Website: home-depot
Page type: review-order
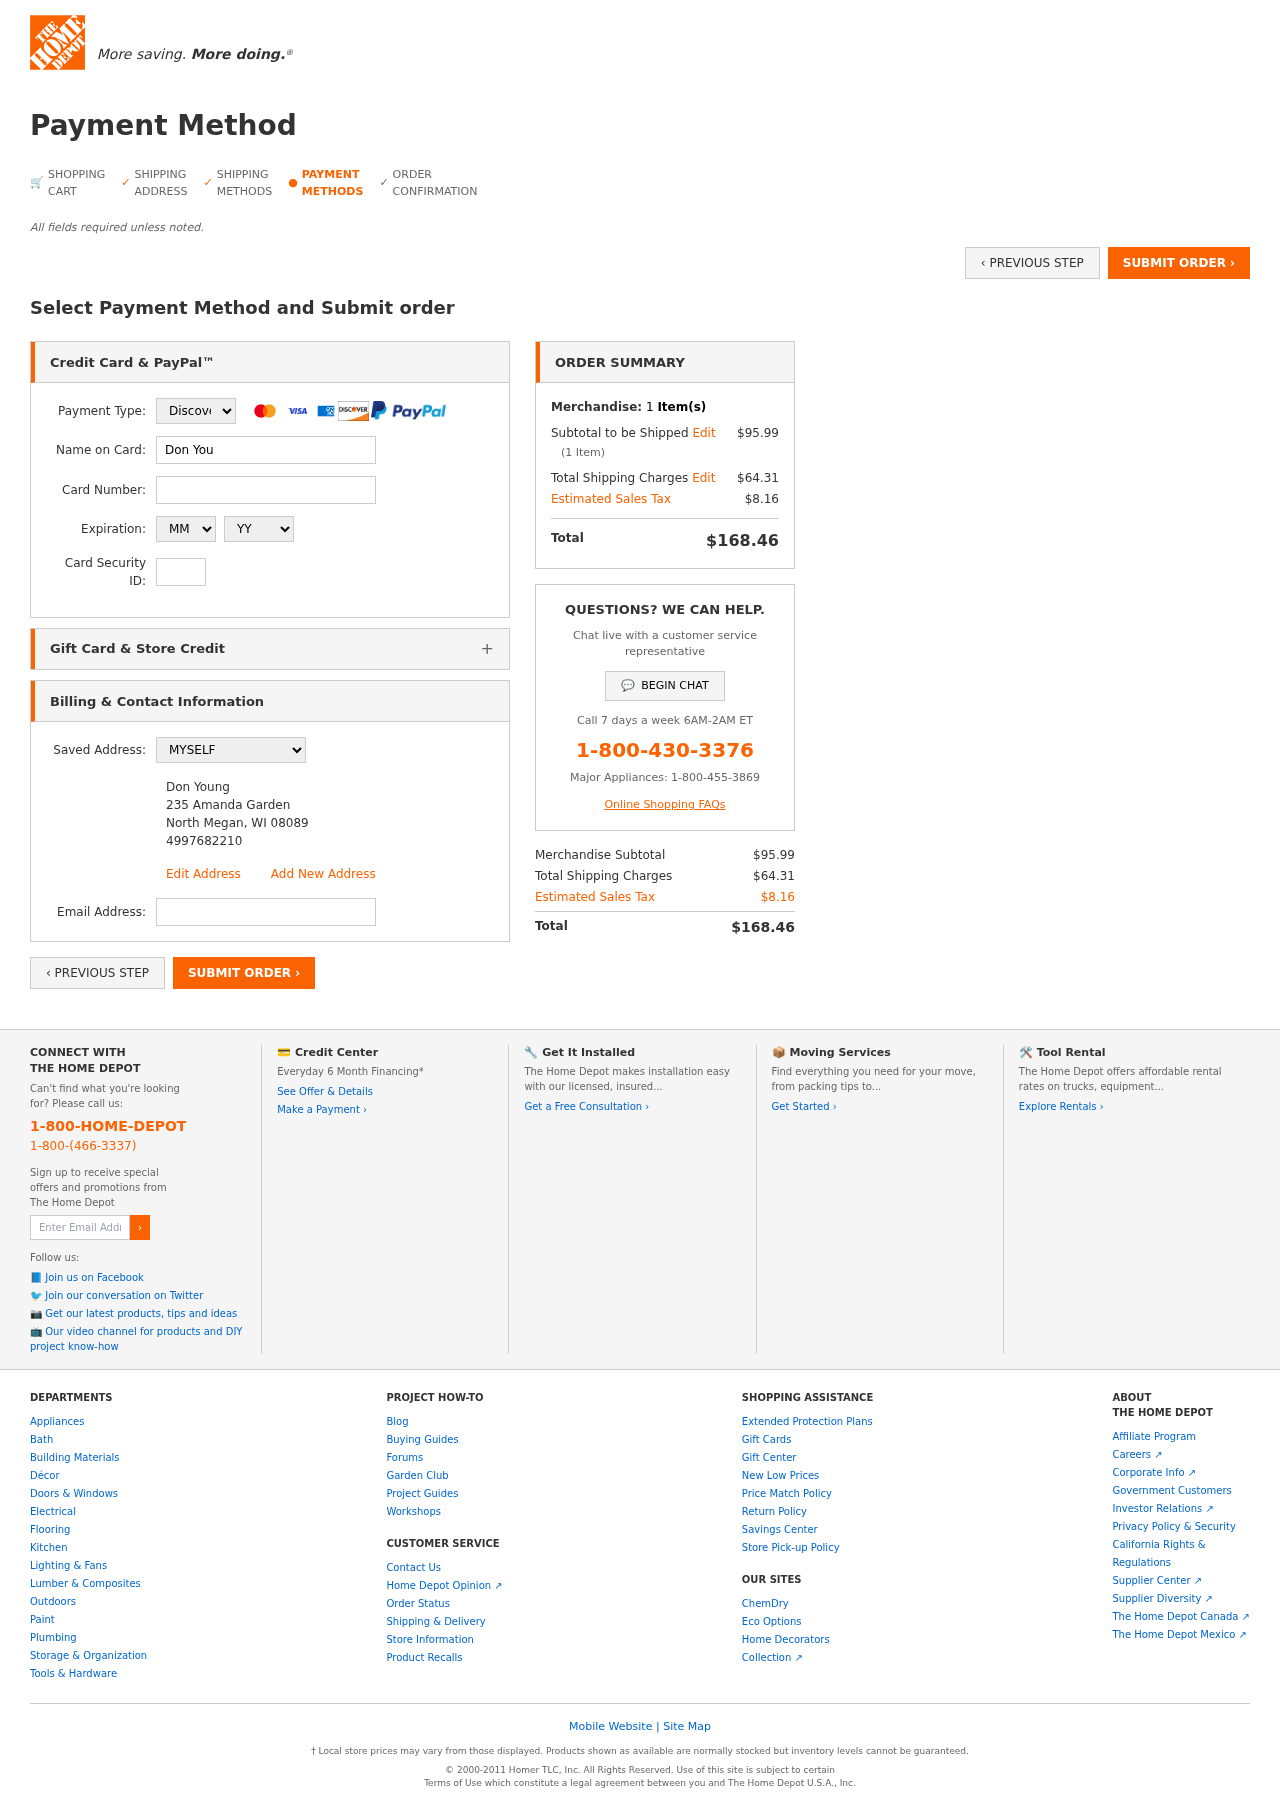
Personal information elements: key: PII_CARD_CVV
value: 850
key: PII_CARD_EXPIRY_MONTH
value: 06
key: PII_CARD_EXPIRY_YEAR
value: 28
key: PII_CARD_NUMBER
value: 6011 4790 4076 5588
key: PII_CARD_TYPE
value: Discover
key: PII_EMAIL
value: don_young@yahoo.com
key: PII_FULLNAME
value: Don Young
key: PII_FULLNAME2
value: Don Young
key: PII_STREET
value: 235 Amanda Garden
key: PII_CITY2
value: North Megan
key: PII_STATE_ABBR2
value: WI
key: PII_POSTCODE
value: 08089
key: PII_POSTCODE_FULL
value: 08089
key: PII_POSTCODE_NUMERIC
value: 8089
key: PII_PHONE2
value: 4997682210
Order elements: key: ORDER_NUM_ITEMS
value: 1
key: ORDER_SUBTOTAL
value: $95.99
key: ORDER_NUM_ITEMS2
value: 1
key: ORDER_SHIPPING_COST
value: $64.31
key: ORDER_TAX
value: $8.16
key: ORDER_TOTAL
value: $168.46
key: ORDER_SUBTOTAL2
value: $95.99
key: ORDER_SHIPPING_COST2
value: $64.31
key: ORDER_TAX2
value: $8.16
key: ORDER_TOTAL2
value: $168.46